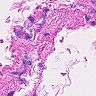
Metastatic tissue present: no